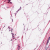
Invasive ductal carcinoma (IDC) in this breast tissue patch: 1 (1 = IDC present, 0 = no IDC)